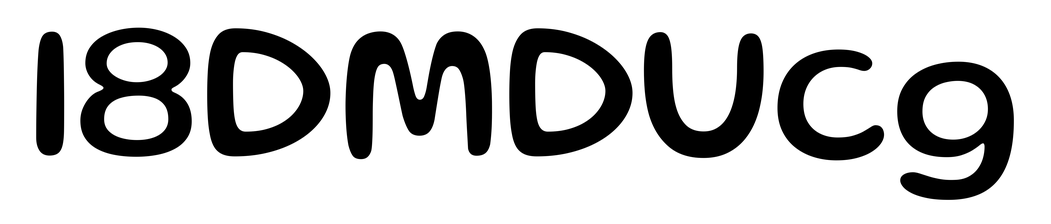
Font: Gluten_Regular